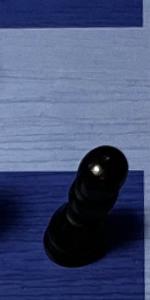
Label: Pawn_Black